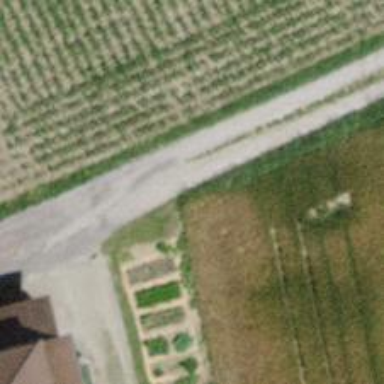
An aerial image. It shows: Unpaved service road.